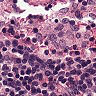
Metastatic tissue present: no